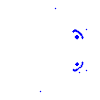
Particle: kaon